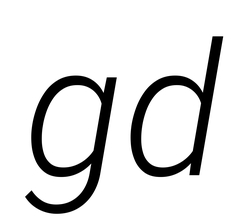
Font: Roboto-Italic_Light_Italic